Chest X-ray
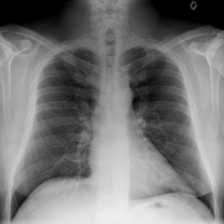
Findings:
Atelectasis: negative
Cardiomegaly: negative
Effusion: negative
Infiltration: negative
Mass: negative
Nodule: negative
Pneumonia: negative
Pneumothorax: negative
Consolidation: negative
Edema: negative
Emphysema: negative
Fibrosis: negative
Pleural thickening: negative
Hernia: negative